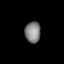
Tissue: lung
Cell type: Epithelial cells
Senescence score: 0.5564
Nuclear area (px): 322
Mean DAPI intensity: 129.969